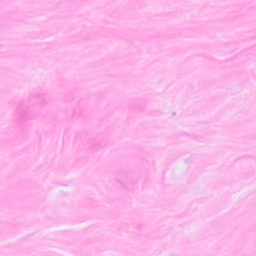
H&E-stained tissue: Breast